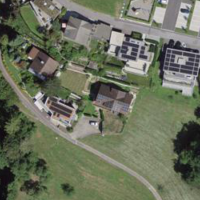
EUNIS habitat code: 55
Species observed at this site:
Aegopodium podagraria